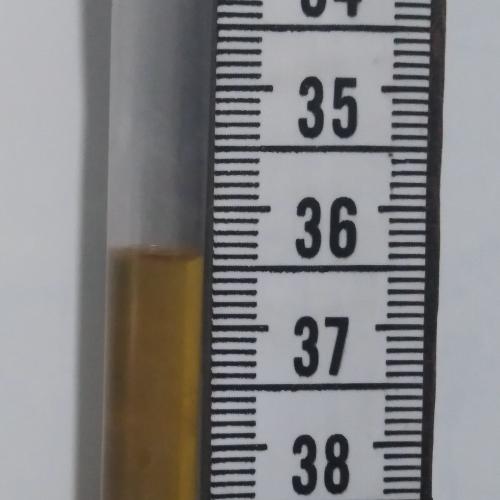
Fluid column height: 36.4 cm